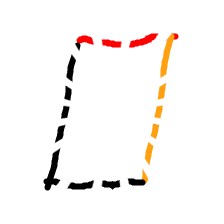
Shape: parallelogram